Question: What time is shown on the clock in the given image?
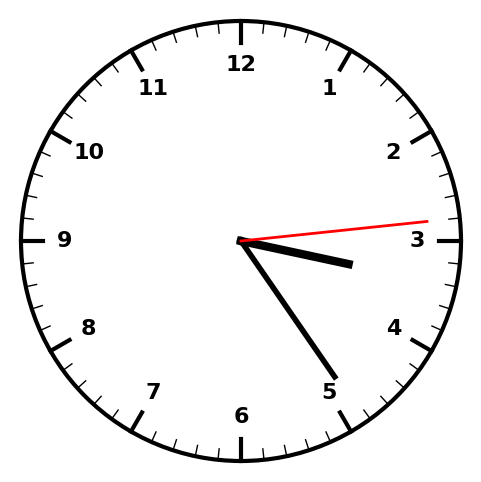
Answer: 03:24:14